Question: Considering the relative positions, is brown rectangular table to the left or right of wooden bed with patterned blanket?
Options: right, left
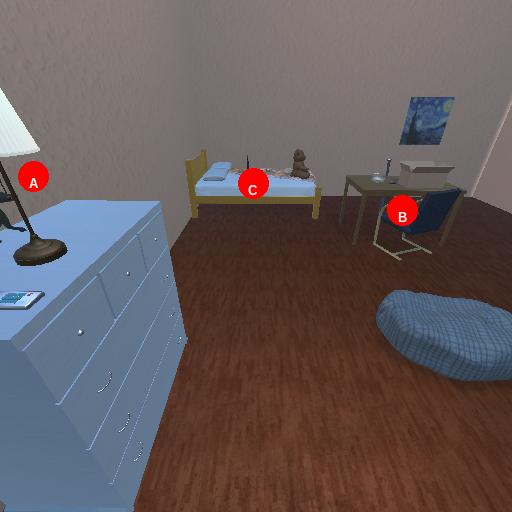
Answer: right